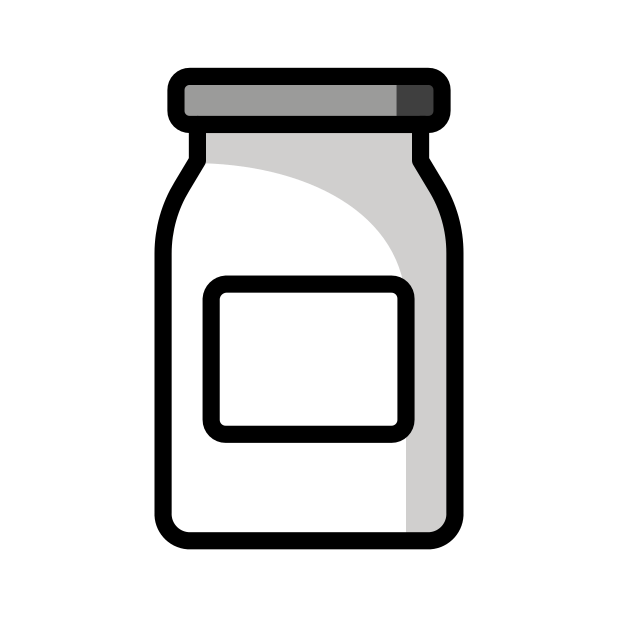
jar